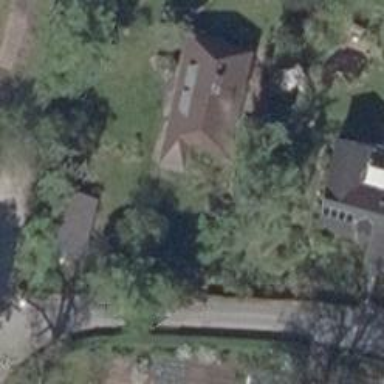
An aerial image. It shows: Hipped-roof house with roof tiles.